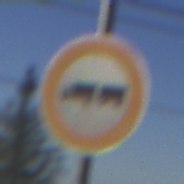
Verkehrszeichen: VerbotLastkraftwagenMitAnhaenger
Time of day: MorningAfternoon
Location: Outdoor (Nature)
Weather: Clear
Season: Winter
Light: Natural